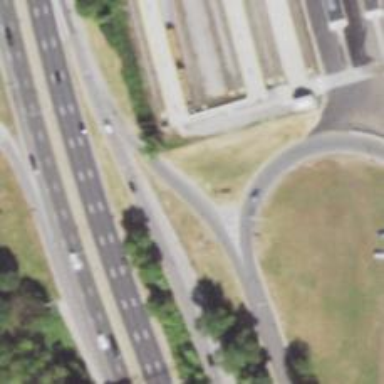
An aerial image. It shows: Asphalt motorway link.